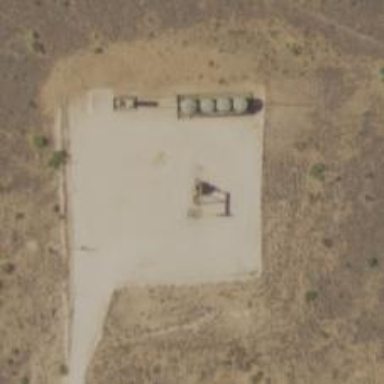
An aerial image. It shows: Petroleum well.